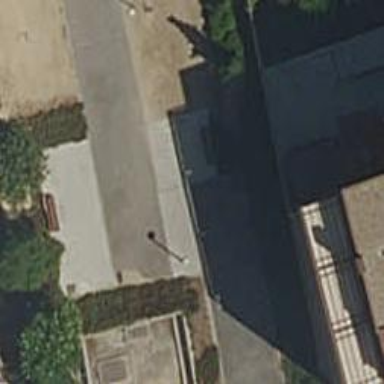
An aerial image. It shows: Footway with concrete surface.